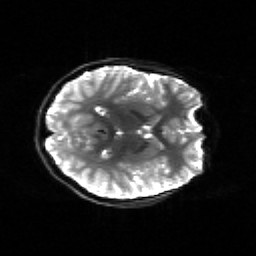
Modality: sbref
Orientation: axial
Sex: female
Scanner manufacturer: siemens
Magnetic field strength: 3 T
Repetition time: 5 s
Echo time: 0.071 s